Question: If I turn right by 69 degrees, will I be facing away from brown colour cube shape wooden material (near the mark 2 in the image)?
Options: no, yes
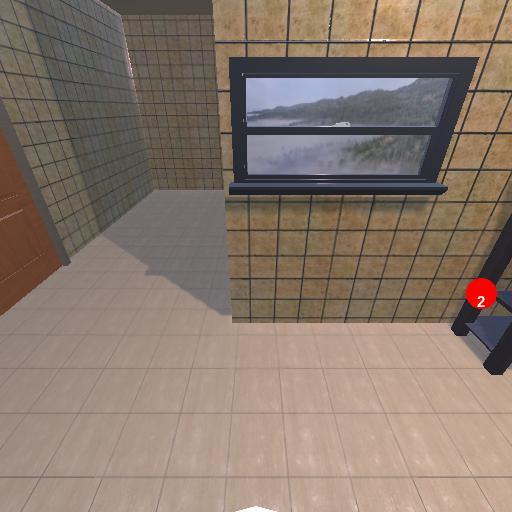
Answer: no